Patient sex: M
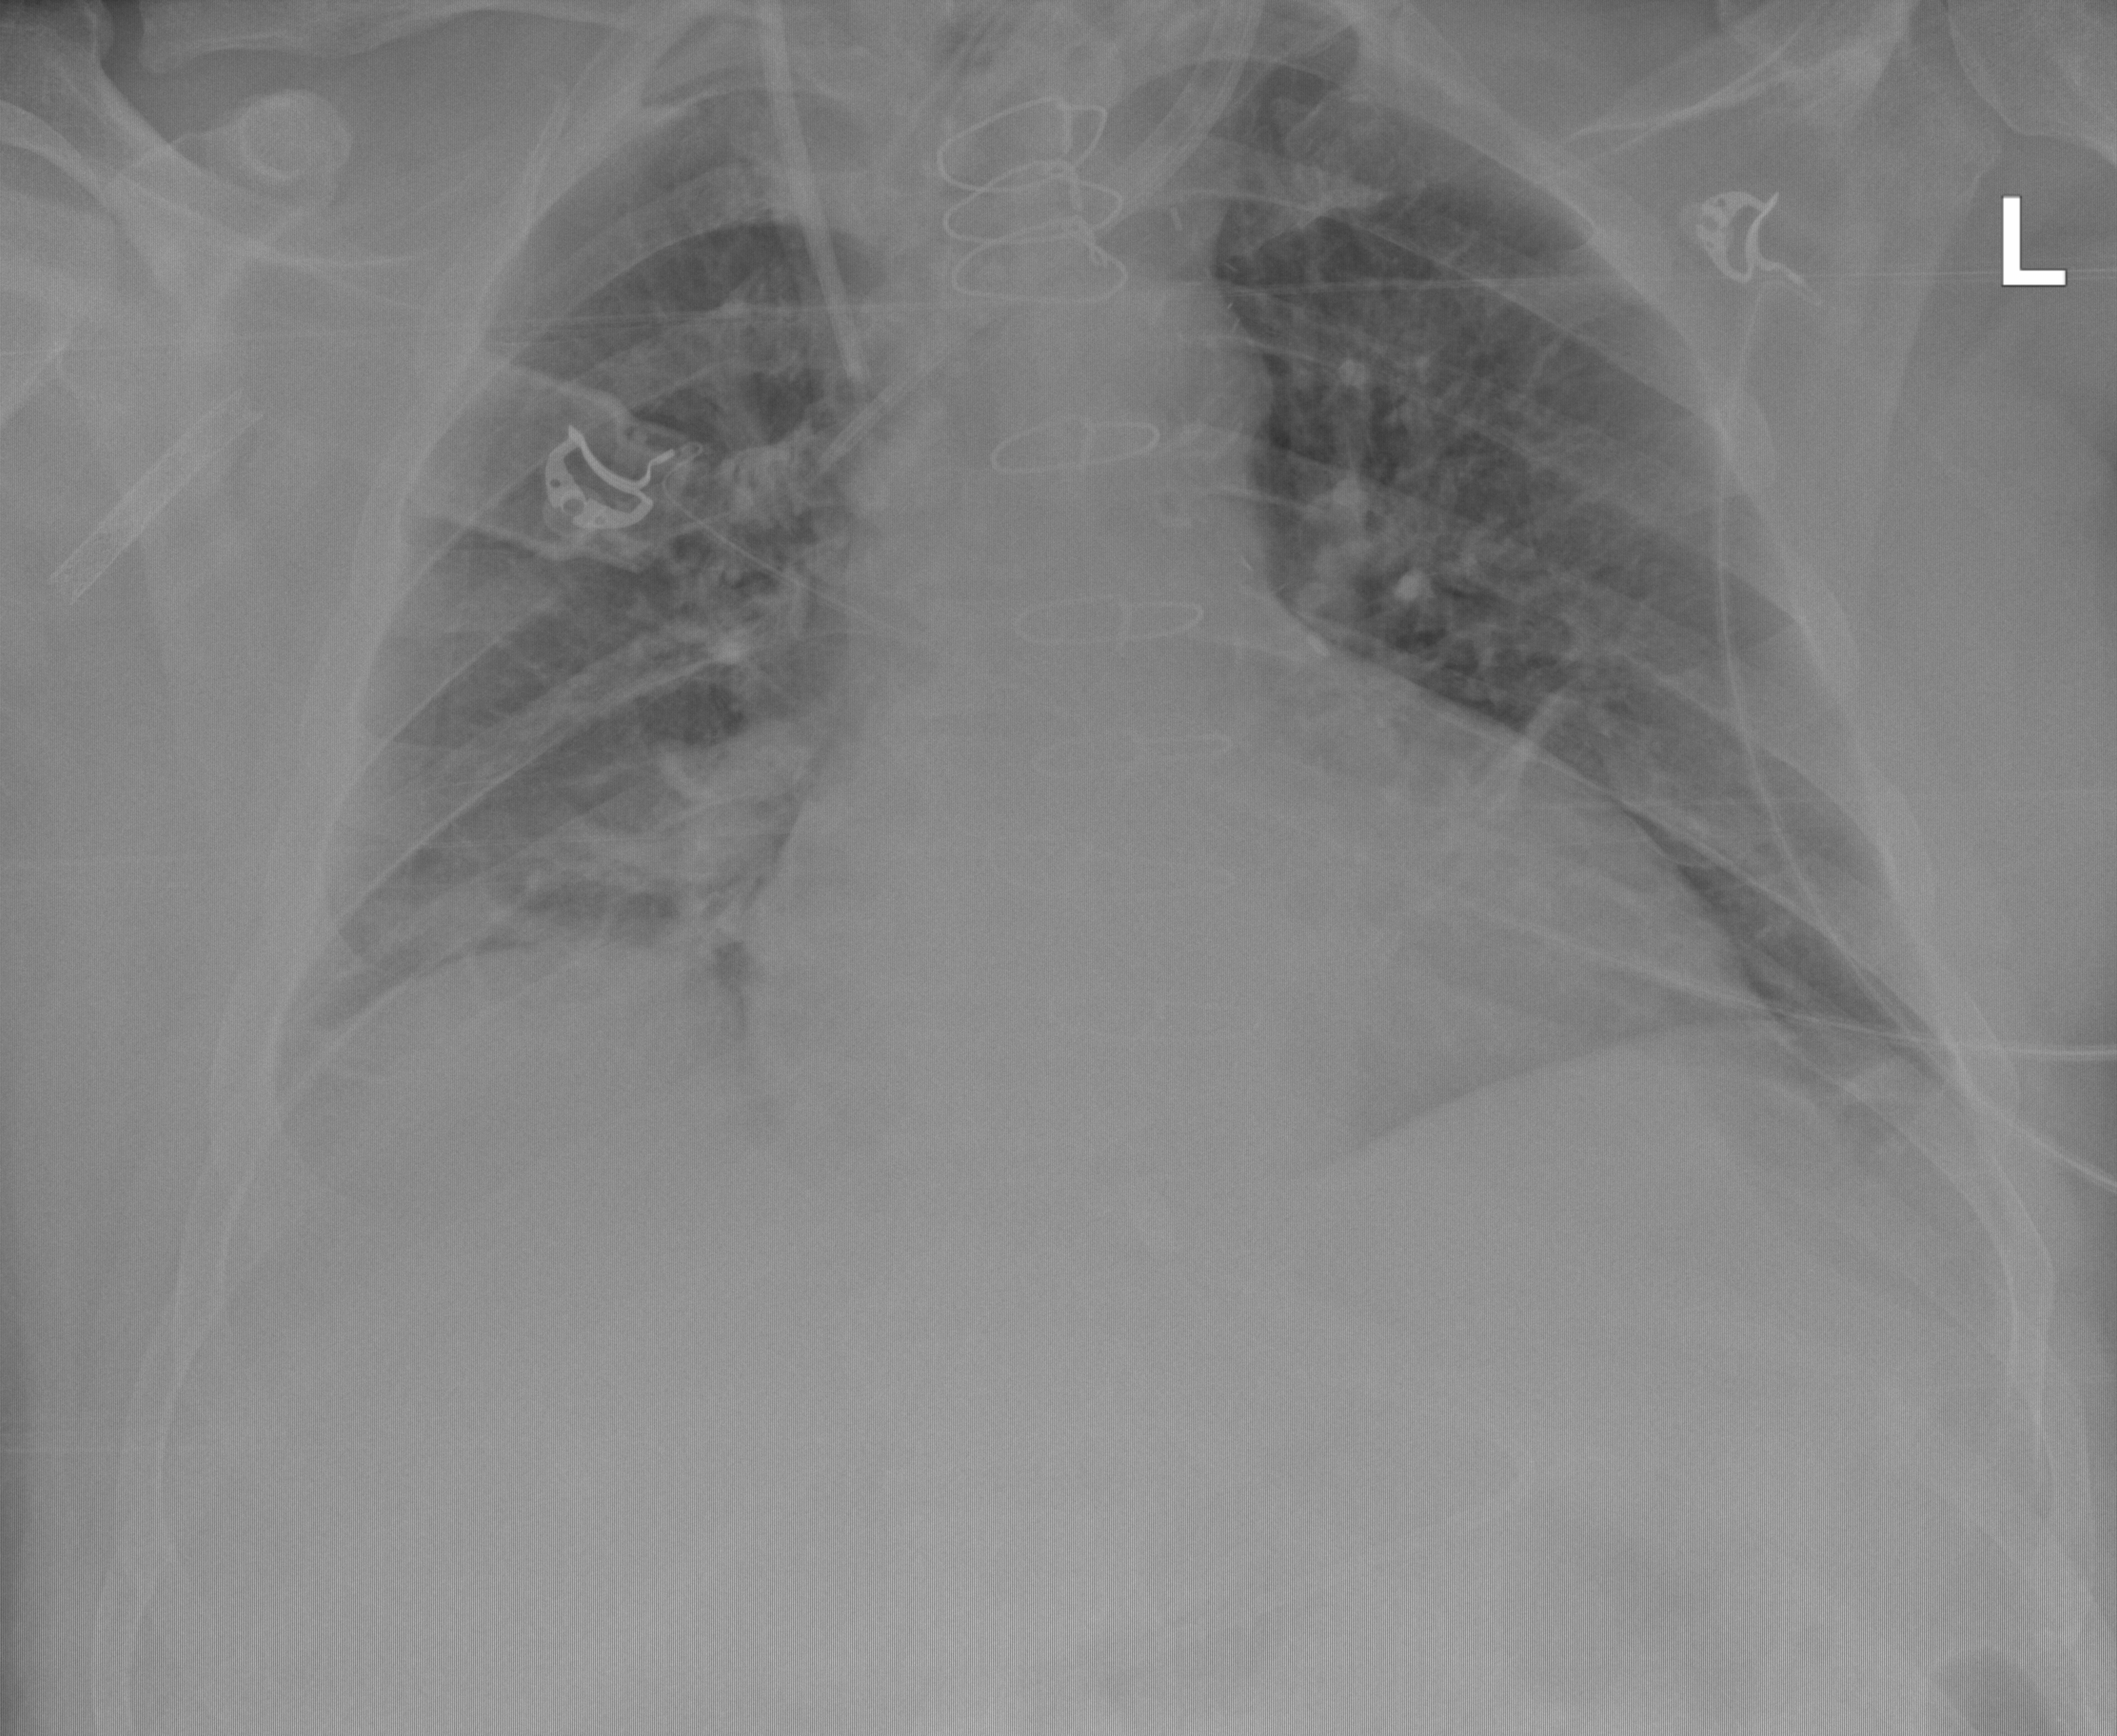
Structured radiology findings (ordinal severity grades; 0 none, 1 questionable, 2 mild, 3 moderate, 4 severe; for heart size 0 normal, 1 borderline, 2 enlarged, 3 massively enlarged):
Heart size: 3
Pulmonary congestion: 2
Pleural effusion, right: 0
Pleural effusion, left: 0
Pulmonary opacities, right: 1
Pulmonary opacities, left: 1
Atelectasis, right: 2
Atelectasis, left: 2